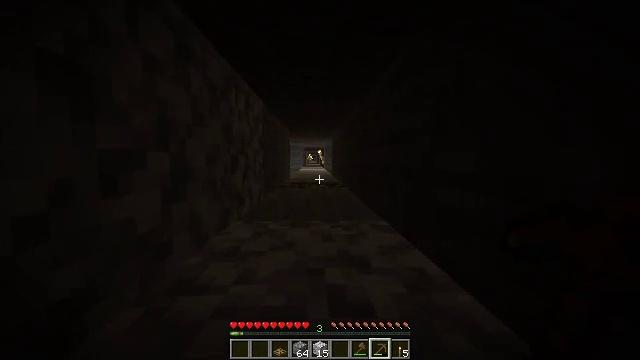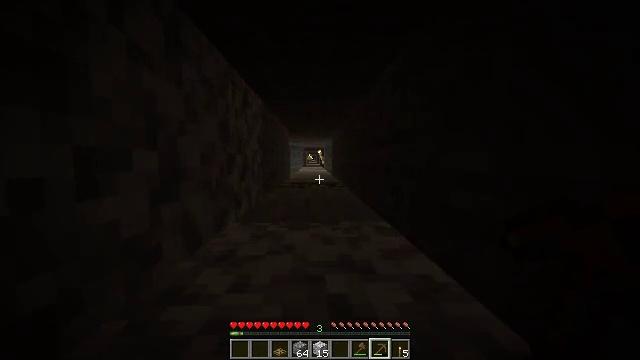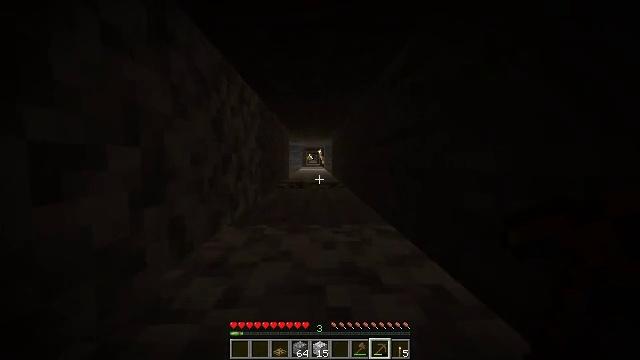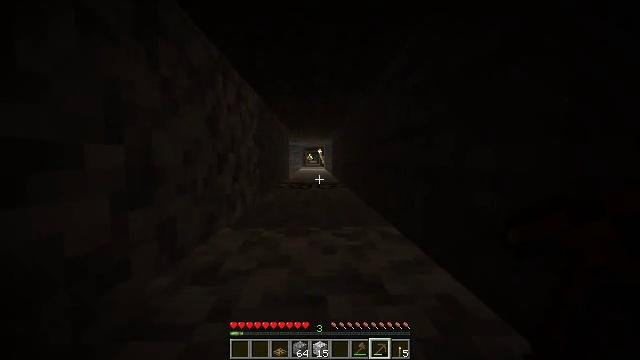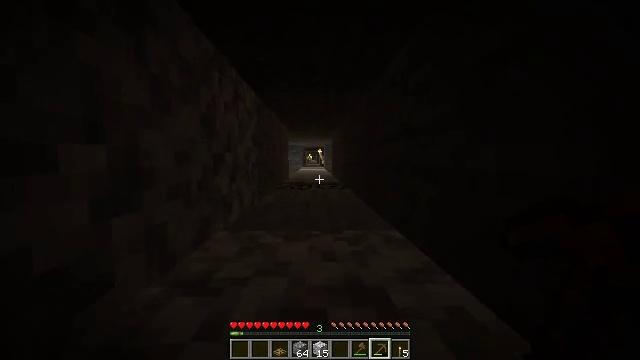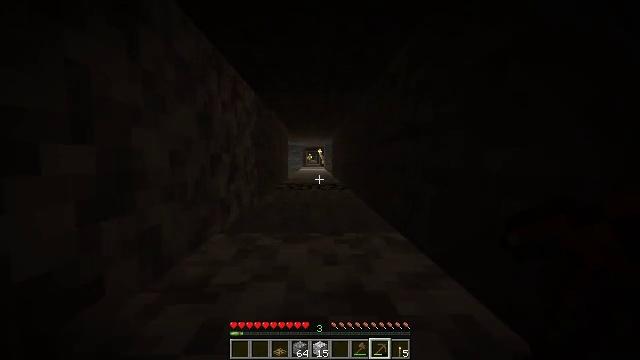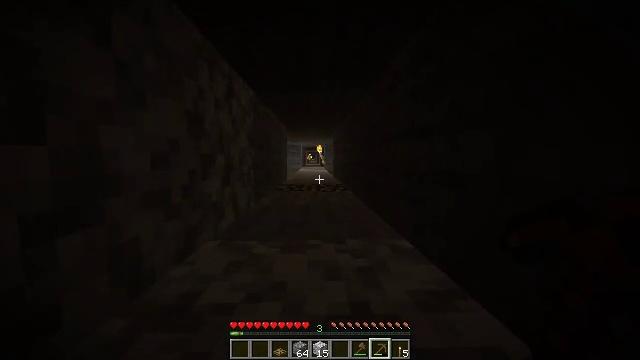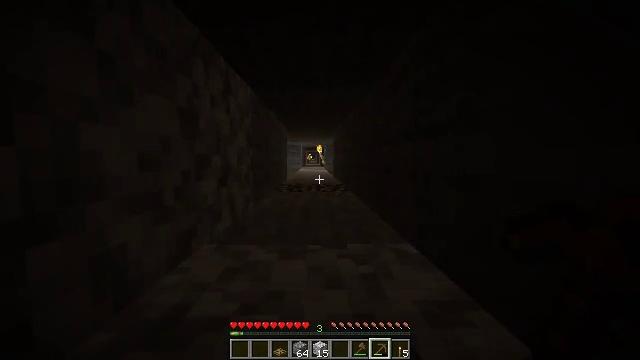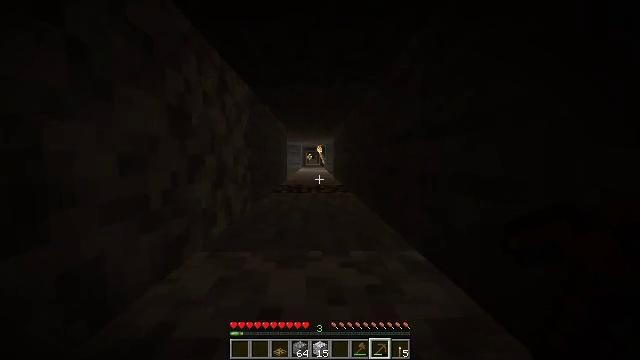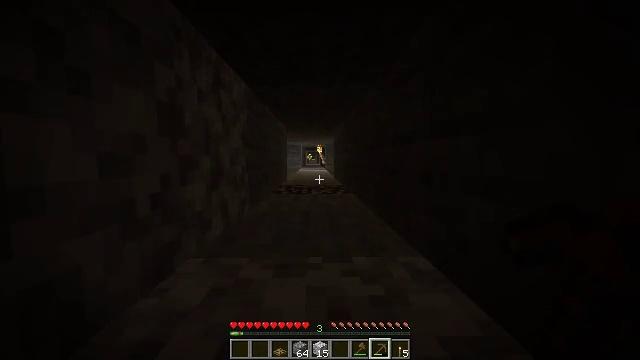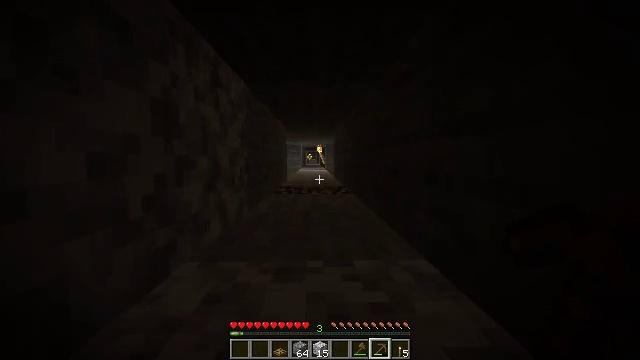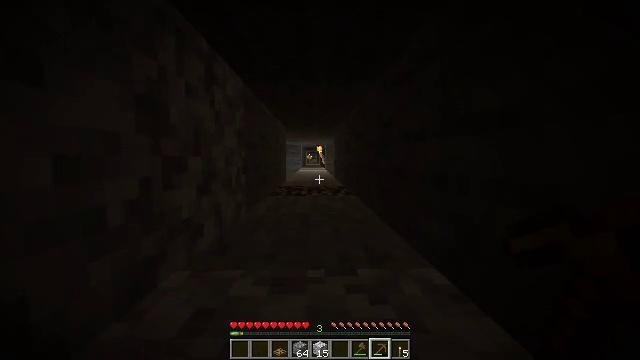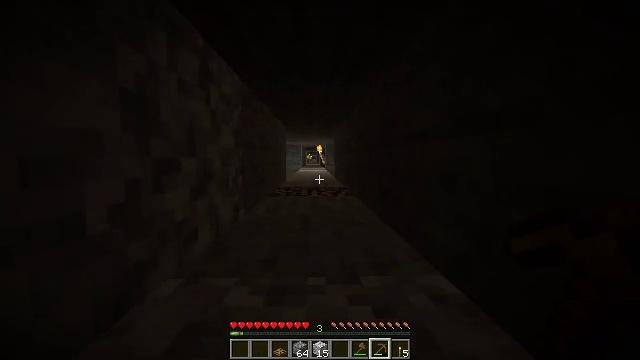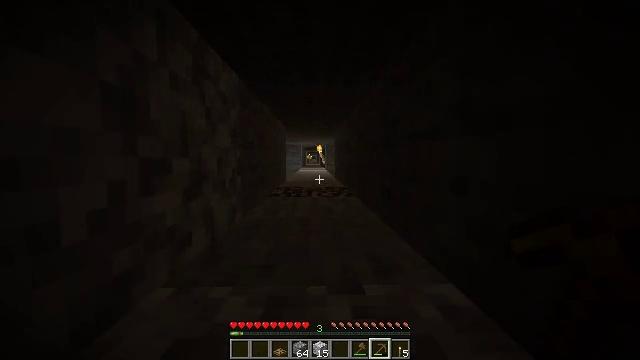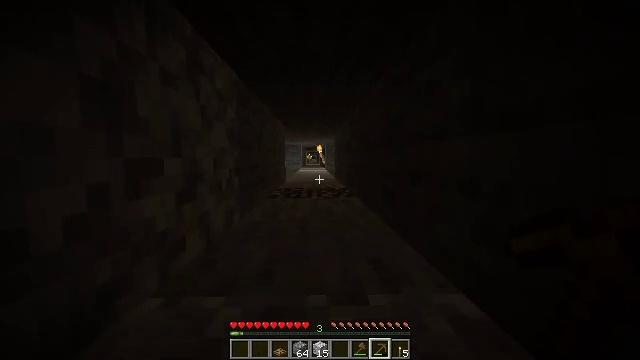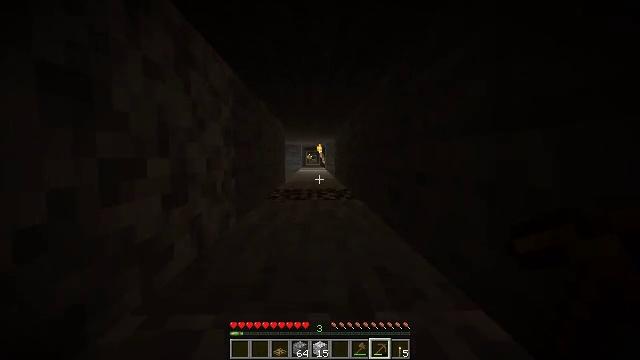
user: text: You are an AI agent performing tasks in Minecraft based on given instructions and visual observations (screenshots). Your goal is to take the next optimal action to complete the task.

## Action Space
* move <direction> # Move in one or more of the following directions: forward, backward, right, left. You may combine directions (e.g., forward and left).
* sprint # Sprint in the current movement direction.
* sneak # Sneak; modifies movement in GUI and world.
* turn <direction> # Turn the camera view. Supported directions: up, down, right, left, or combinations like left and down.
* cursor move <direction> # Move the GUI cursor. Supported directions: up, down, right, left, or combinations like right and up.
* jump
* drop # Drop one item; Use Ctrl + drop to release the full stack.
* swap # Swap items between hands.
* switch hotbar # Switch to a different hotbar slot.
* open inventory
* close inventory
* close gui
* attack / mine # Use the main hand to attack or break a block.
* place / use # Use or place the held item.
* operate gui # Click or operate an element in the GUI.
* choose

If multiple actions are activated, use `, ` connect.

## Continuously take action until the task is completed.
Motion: motion action
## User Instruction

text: Destroy the wall torch to gather it.
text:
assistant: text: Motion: move forward
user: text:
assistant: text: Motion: move forward
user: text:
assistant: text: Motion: move forward
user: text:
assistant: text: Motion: move forward
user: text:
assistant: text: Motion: move forward
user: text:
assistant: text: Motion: move forward
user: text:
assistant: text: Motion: move forward
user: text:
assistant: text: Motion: move forward
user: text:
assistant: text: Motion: move forward
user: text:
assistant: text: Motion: move forward
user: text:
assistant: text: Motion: move forward
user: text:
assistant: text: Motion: move forward
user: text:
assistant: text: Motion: move forward
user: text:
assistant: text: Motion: move forward
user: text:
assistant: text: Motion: move forward
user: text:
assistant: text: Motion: move forward
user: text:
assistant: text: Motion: move forward
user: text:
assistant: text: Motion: move forward
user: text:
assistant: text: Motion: move forward
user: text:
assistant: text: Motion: move forward
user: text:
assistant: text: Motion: move forward
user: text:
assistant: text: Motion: move forward
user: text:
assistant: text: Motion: move forward
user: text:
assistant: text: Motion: move forward
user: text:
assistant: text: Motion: move forward
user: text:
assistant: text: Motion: move forward
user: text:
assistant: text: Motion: move forward
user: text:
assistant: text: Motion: move forward
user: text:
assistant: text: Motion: move forward
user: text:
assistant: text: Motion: move forward